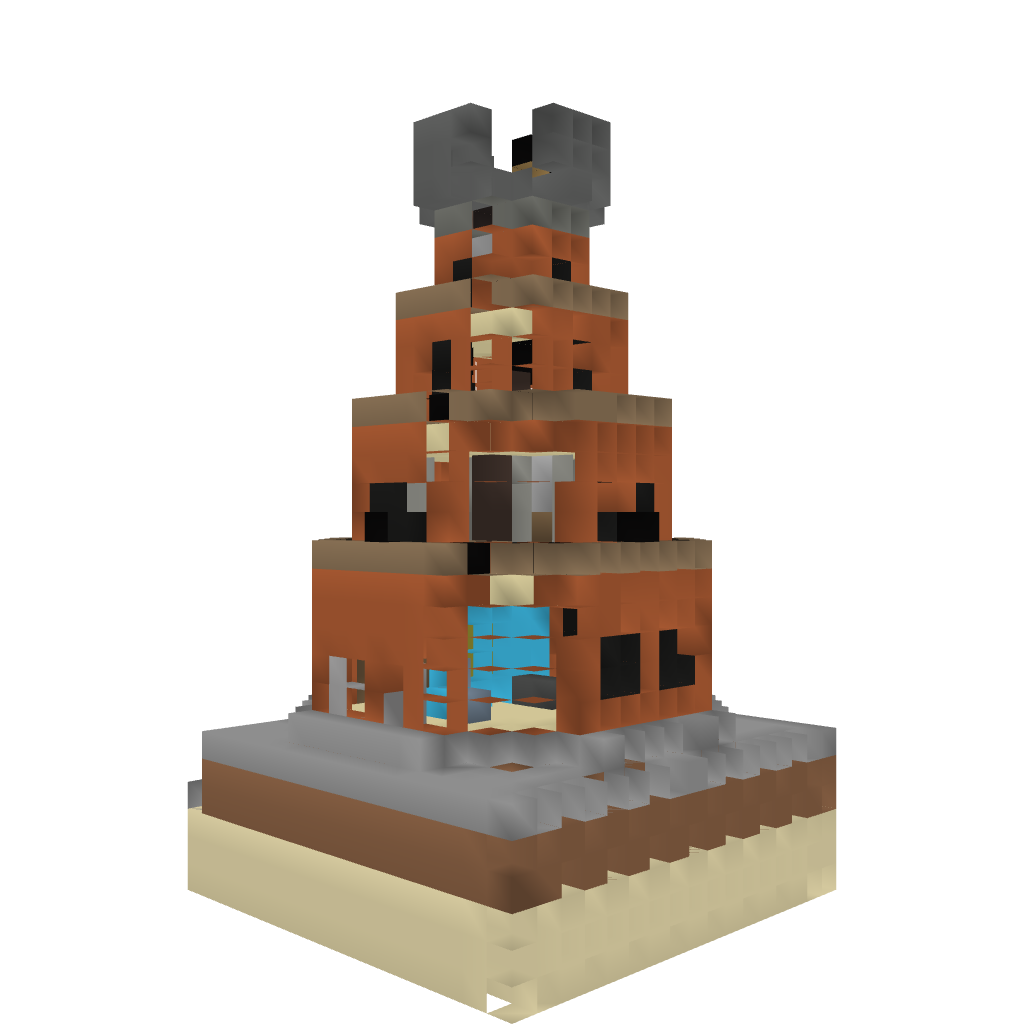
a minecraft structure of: bob sponge house¡¡